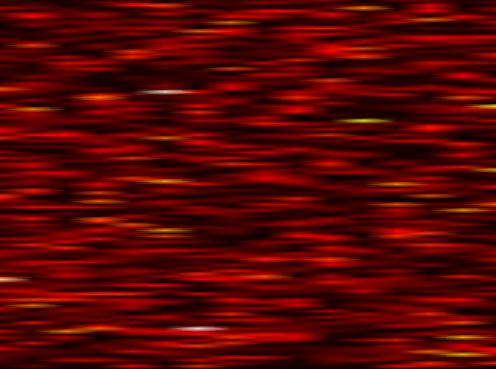
Label: FBMC